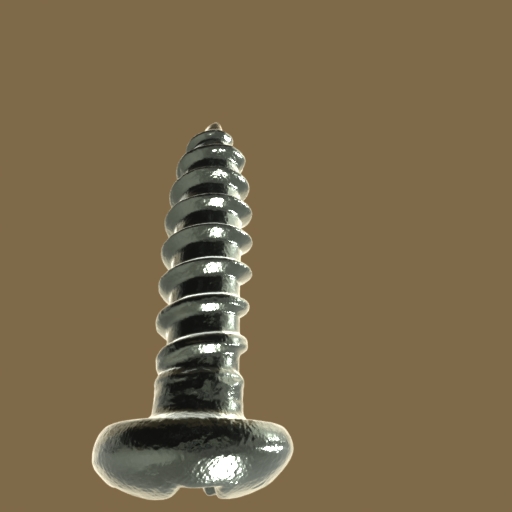
Label: screw